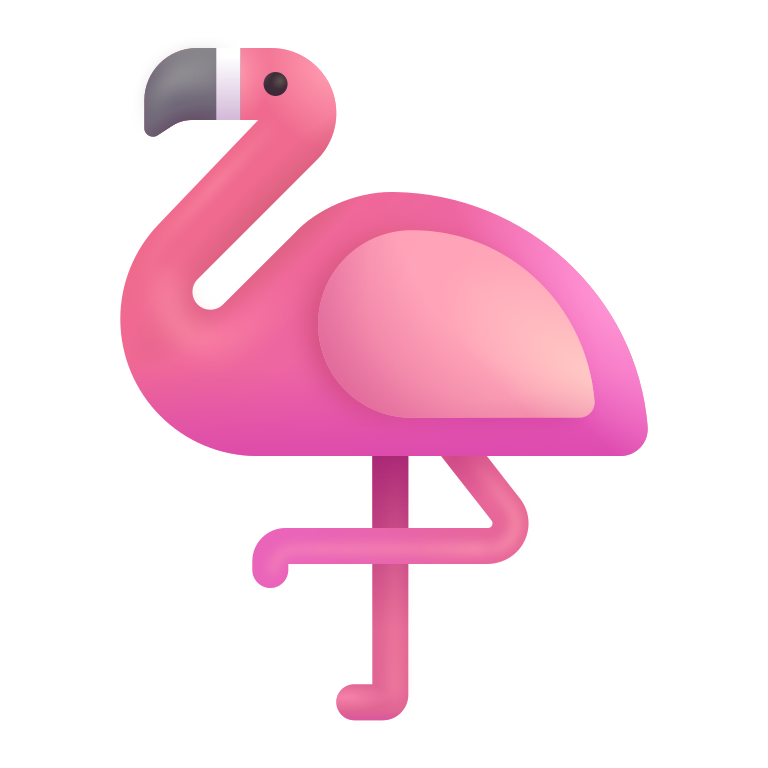
flamingo color